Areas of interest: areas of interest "Factory"
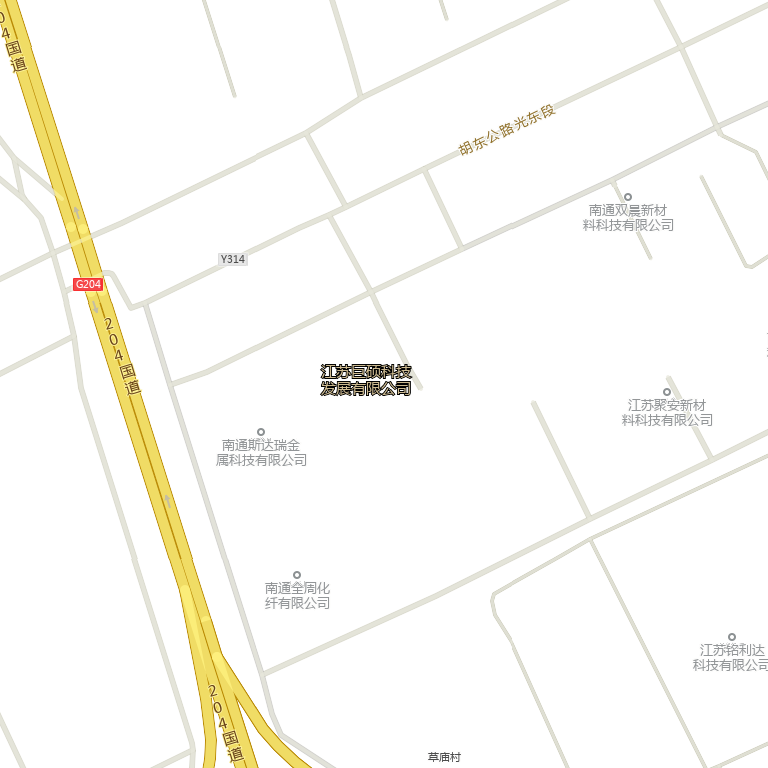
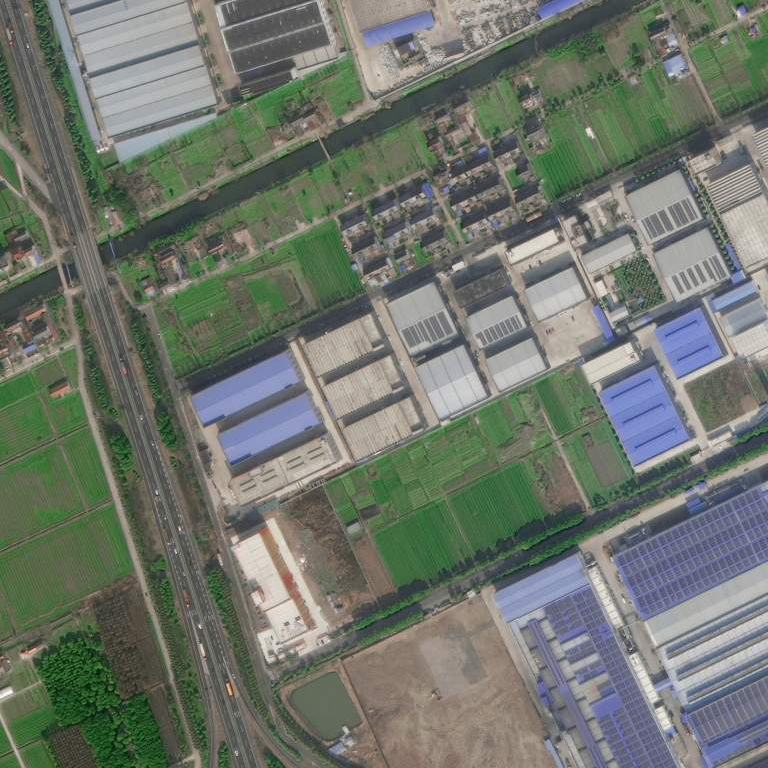